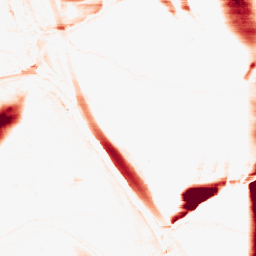
Category: morphological
Decomposition family: morphological_rect
Decomposition parameters: operation: opening
width: 50
height: 5
Upsampling method: quartic
Upsampling parameters: scale: 4
Upsampling scale: 4